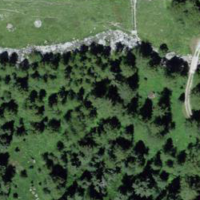
EUNIS habitat code: 26
Species observed at this site:
Arnica montana